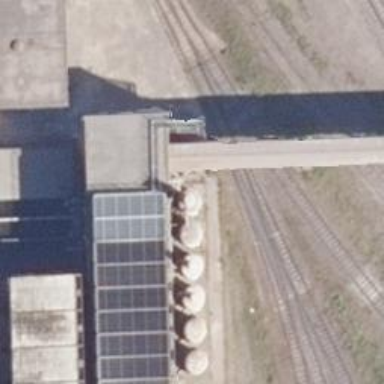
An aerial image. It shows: Railway switch.